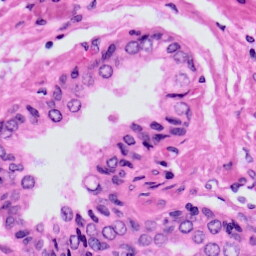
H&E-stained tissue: Prostate